Interaction volume radius: 5 \u00c5
Interaction volume height: 10 \u00c5
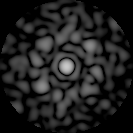
Disorder parameter: 0.7048